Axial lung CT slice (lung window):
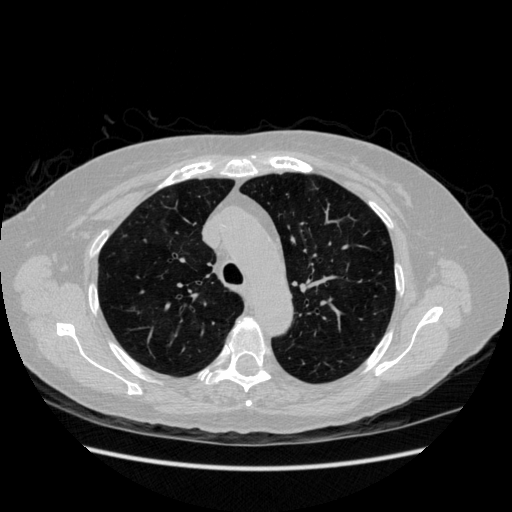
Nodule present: no